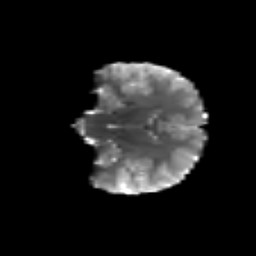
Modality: T2w
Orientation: coronal
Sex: female
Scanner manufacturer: siemens
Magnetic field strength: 3 T
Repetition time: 5 s
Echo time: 0.071 s